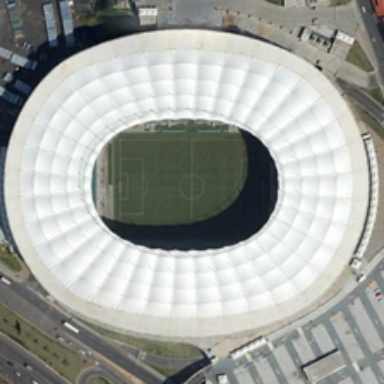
Several buildings are near a white ring runway shaped stadium with a football field in it .